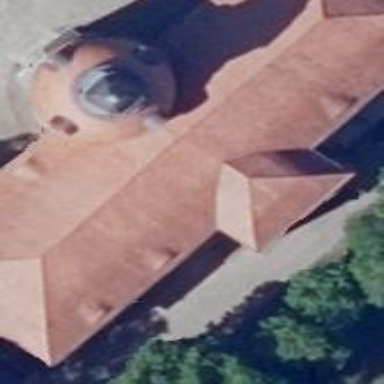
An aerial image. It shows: Building with roof made of roof tiles. The roof has hipped shape and is oriented along the structure.